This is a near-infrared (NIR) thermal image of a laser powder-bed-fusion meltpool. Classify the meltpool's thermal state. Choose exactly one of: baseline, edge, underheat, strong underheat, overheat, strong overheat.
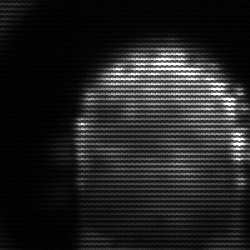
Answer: baseline